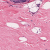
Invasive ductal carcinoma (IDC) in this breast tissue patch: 0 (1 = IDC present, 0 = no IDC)